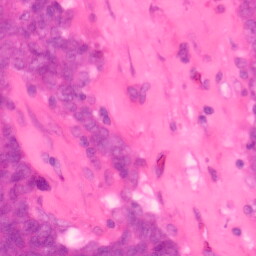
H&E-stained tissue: Colon